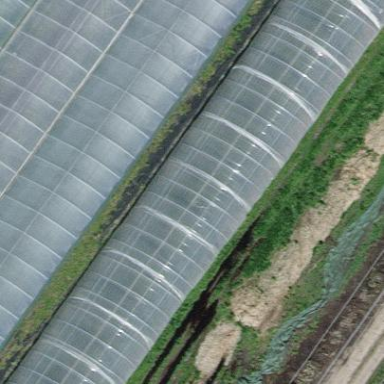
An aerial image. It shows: Greenhouse.